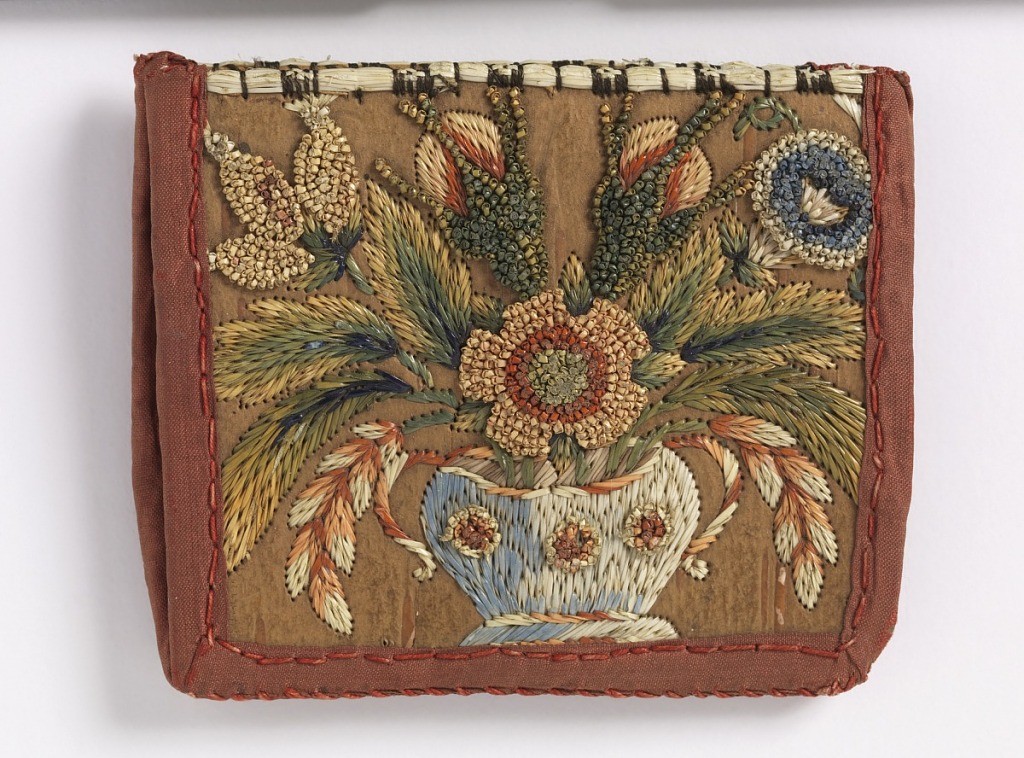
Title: Card case
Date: early 19th century
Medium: bark, straw, cotton Technique: embroidered
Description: Two stiff pieces of bark, hinged and edged with red cotton and embroidered with colored straw in a floral design.